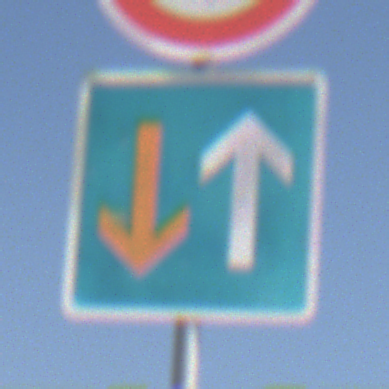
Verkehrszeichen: VorrangVorGegenverkehr
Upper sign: Geschwindigkeit30
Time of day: Midday
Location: Outdoor (Nature)
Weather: PartlyCloudy
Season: NotSpecified
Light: Natural